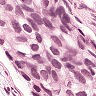
Metastatic tissue present: yes